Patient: sex M, age 65
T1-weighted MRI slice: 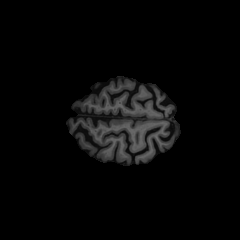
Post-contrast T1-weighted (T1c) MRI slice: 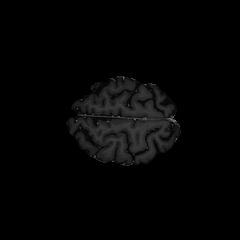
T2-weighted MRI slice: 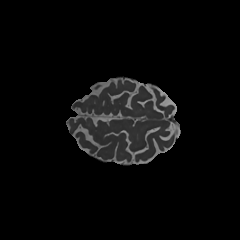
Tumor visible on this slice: no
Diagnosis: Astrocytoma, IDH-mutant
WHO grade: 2